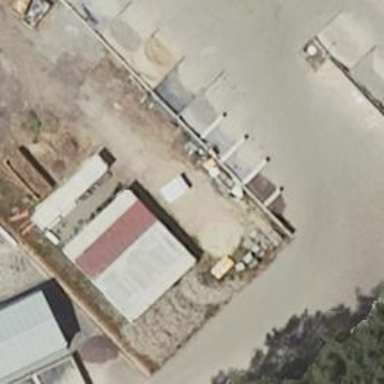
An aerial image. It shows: Shed.